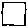
Label: square